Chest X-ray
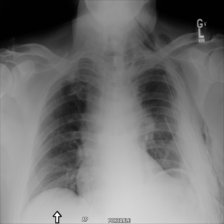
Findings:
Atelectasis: negative
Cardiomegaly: negative
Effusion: negative
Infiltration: negative
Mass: negative
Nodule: negative
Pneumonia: negative
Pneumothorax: positive
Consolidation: negative
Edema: negative
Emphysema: negative
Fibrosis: negative
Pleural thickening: negative
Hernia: negative